Aerial crown-view tile of a tropical tree (Barro Colorado Island, Panama), acquired 20240813:
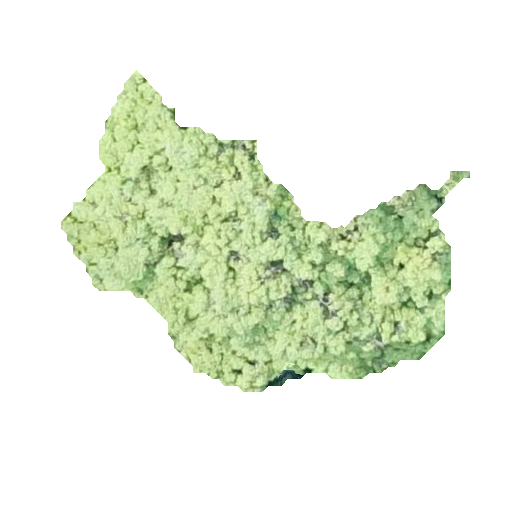
Species: Tabebuia rosea
GBIF accepted scientific name: Tabebuia rosea
Crown area: 104.251 m²